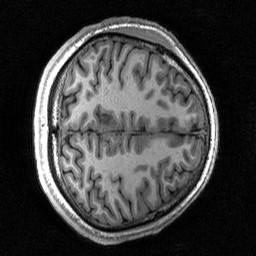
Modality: T1w
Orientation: axial
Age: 20
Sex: male